Interaction volume radius: 5 \u00c5
Interaction volume height: 35 \u00c5
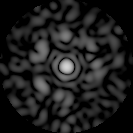
Disorder parameter: 0.744